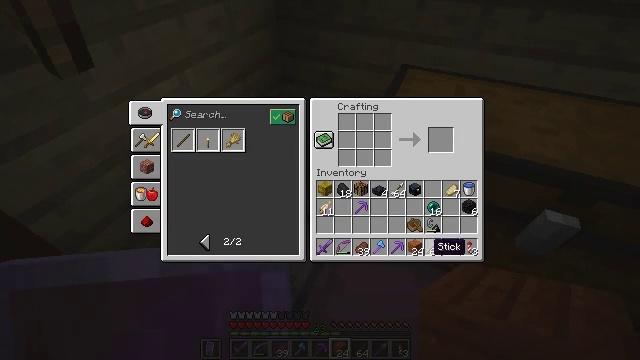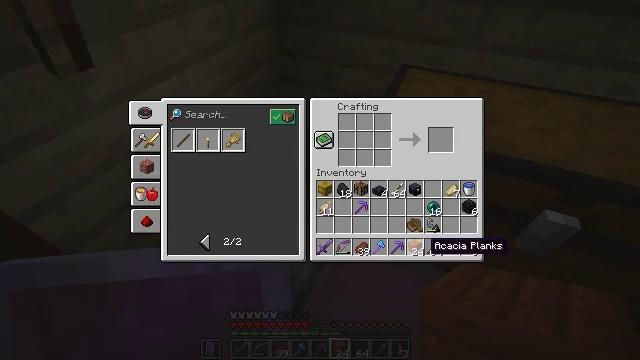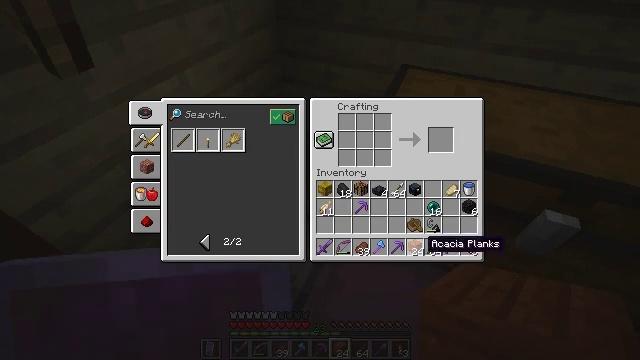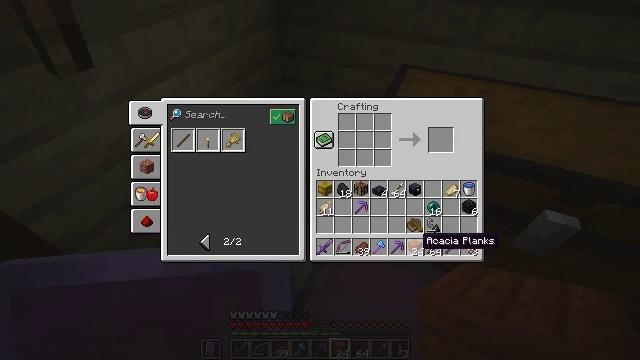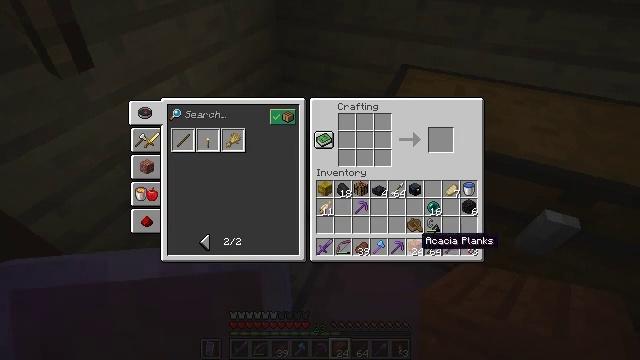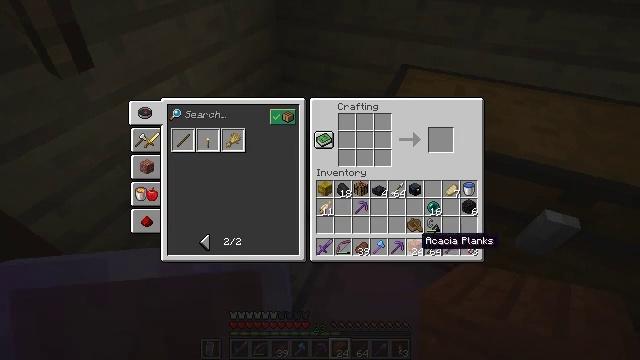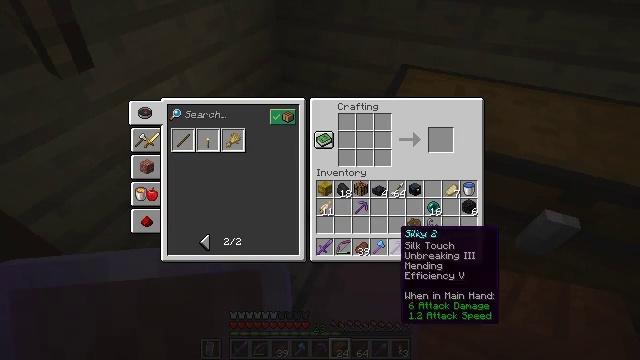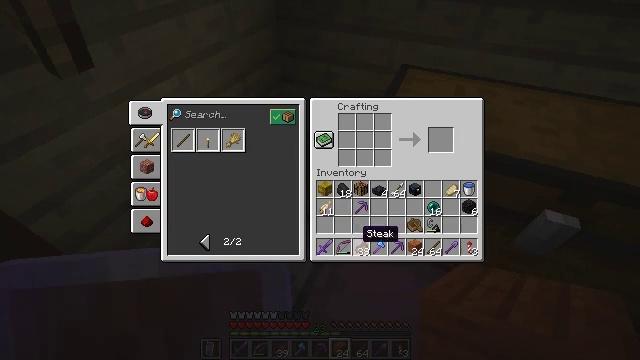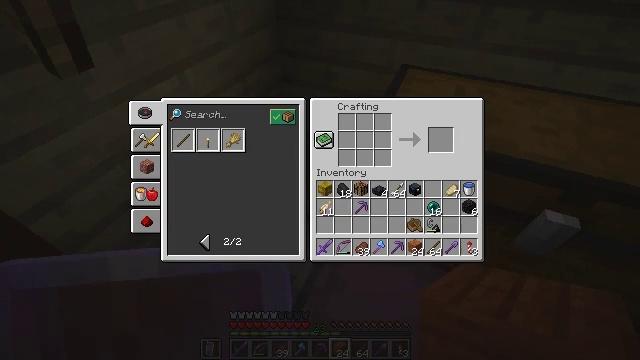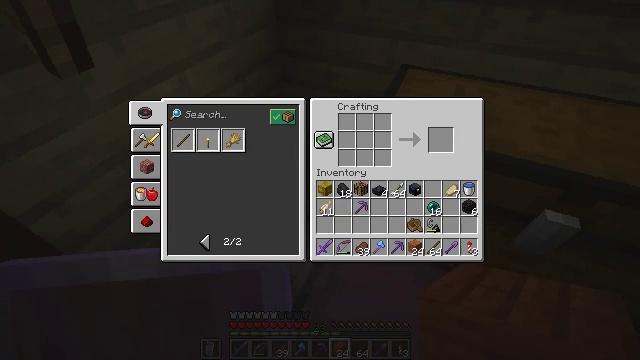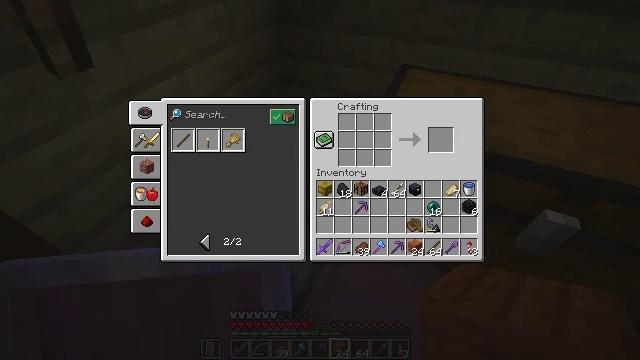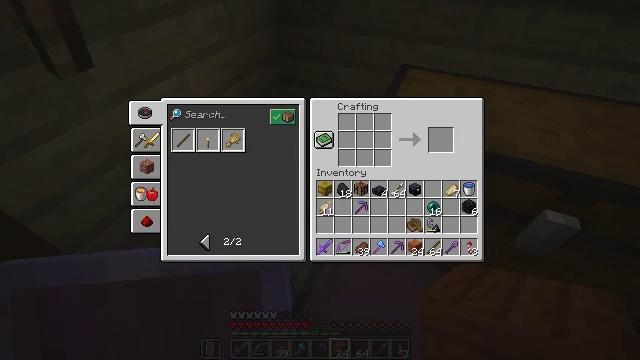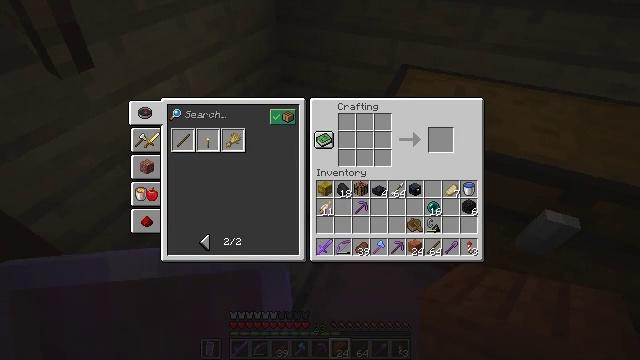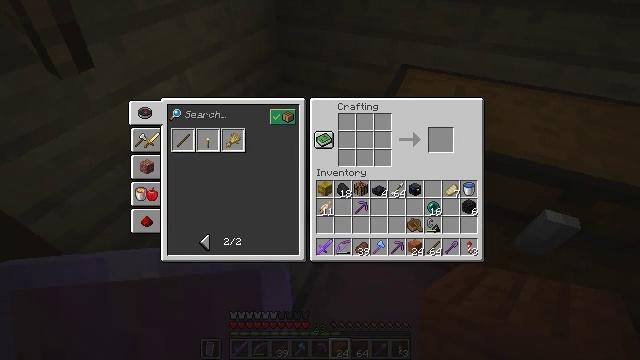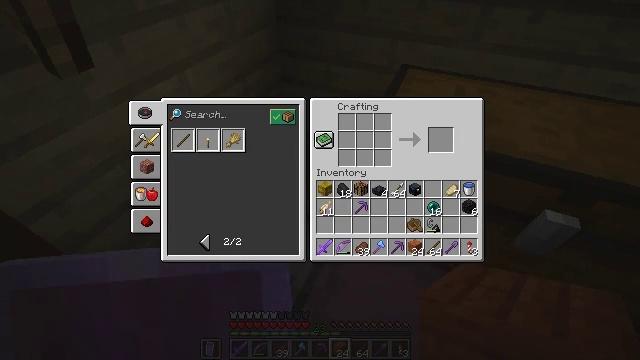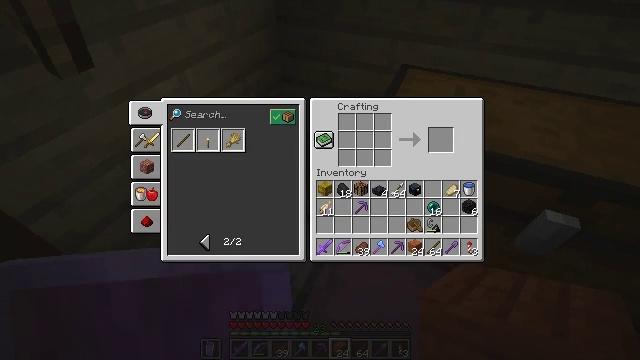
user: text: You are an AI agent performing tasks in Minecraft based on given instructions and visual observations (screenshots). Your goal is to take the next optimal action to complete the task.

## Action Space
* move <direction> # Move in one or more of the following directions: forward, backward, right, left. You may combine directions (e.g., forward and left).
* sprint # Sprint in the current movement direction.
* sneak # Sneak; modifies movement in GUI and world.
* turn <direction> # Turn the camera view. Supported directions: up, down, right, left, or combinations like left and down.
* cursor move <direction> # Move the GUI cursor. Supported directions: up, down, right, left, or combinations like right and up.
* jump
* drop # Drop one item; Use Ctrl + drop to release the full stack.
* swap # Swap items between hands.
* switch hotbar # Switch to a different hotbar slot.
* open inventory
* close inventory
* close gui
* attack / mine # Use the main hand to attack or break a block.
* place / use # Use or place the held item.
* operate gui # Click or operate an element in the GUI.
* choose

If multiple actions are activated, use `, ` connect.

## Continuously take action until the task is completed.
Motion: motion action
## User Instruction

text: Make an acacia sign using acacia planks.
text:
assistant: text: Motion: no_op
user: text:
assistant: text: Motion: no_op
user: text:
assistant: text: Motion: no_op
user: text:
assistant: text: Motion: no_op
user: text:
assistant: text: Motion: no_op
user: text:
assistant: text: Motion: turn left
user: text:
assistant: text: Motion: turn left
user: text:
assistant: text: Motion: turn left and down
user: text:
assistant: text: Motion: turn left
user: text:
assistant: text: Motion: turn left
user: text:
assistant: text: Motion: turn left
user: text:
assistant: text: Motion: no_op
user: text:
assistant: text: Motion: no_op
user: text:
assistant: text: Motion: no_op
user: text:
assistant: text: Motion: no_op
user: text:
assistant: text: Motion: no_op
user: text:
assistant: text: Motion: no_op
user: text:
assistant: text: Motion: no_op
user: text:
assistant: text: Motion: no_op
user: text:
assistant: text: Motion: no_op
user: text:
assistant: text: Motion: no_op
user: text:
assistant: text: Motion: no_op
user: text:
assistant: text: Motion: attack / mine
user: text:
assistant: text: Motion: attack / mine
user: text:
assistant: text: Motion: attack / mine
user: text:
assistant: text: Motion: attack / mine
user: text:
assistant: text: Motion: no_op
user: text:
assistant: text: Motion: no_op
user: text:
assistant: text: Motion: no_op
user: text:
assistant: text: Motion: no_op